Field crop: maize
Growth stage: 2
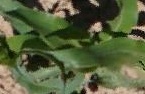
Species: maize